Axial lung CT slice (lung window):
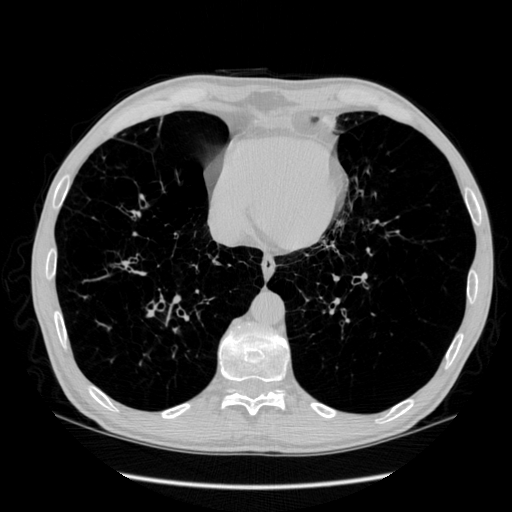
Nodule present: no